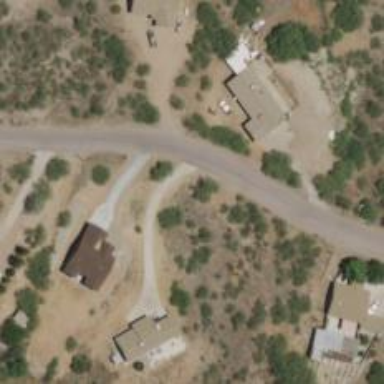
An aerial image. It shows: Driveway.